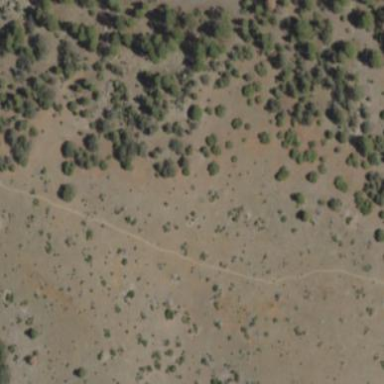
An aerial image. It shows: Area covered in scrub vegetation.